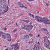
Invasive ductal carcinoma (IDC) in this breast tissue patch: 1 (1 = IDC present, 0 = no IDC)